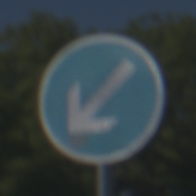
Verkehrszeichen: VorgeschriebeneVorbeifahrtLinks
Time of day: Midday
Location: Outdoor (Nature)
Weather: Clear
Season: NotSpecified
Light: Natural